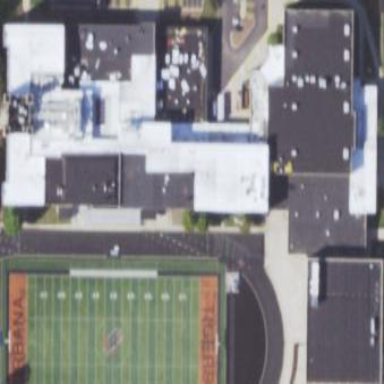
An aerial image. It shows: School building.